Question: I've been working on my project using a Subversion branch. I've used the branching feature a few times before without any issues, until today.
I've come to merge back into the trunk, and noticed that not everything from my branch was there.
I go back to my project folder which I've been committing to the branch and look at the log messages using TortoiseSVN (the command line basic log command shows the same). See the attached image. The revision numbers go up incrementally, until revision 303 (the last trunk revision was 299). Then there are numbers missing.
The revision number of the latest commit, about half an hour ago was 316, but it doesn't show up in the log for the branch. Trying to commit the files again doesn't do anything. I am the only person committing to this repository at present. The missing revisions do not show up in the log for the trunk project.
What's going on here. Is this a bug or am I doing something wrong?
<URL>

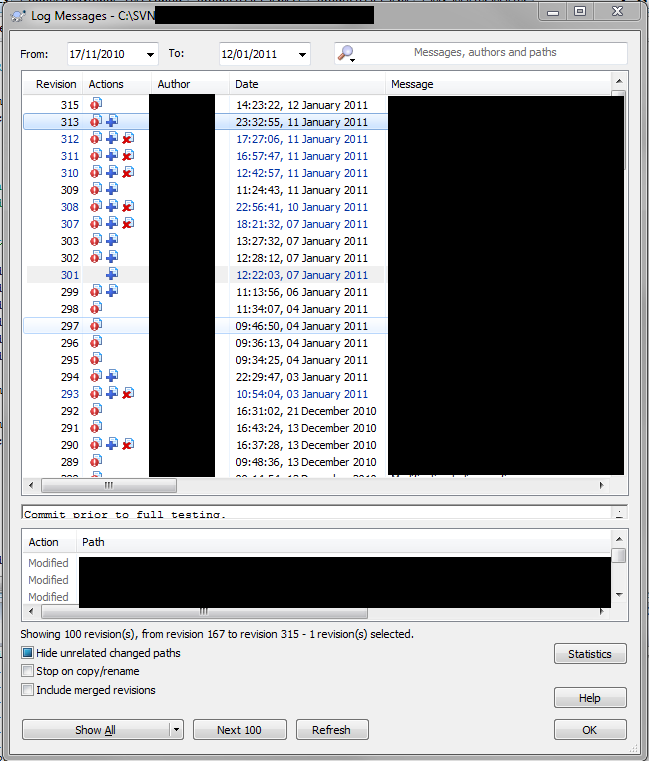
Answer: I might be wrong, but it seems you are just getting log (revision history) for your feature branch, and your last revision (316) does not affect that branch. You will get that revision in the log if you request it for the trunk.
Try to open the repo browser and get a log (right click) for the repo root. You may get a clear view of what goes on there looking at the 'Path' column in the revision changes list.